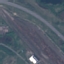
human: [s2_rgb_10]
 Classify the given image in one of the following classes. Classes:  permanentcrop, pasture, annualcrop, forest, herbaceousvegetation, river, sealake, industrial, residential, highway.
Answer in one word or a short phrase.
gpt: Highway